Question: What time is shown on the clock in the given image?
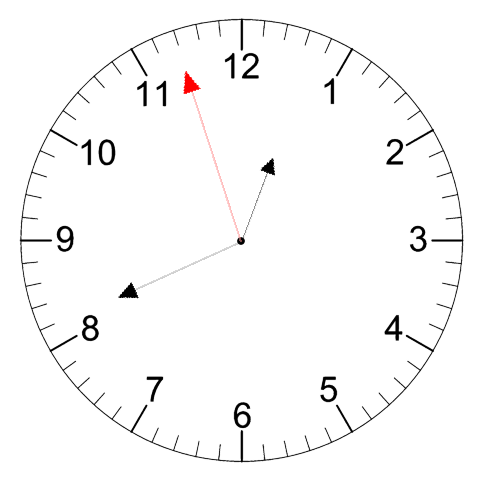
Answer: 12:40:57